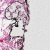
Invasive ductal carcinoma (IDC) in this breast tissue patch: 0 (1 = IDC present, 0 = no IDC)